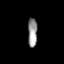
Tissue: skin
Cell type: Epithelial cells
Senescence score: 0.8241
Nuclear area (px): 265
Mean DAPI intensity: 150.283